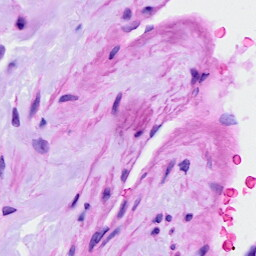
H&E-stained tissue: Ovarian